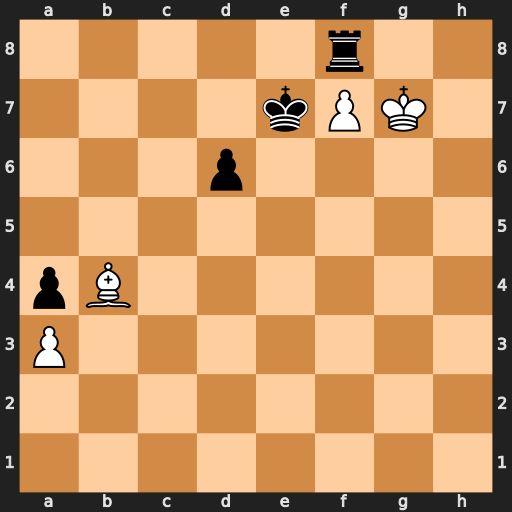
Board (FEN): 5r2/4kPK1/3p4/8/pB6/P7/8/8
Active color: w
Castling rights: -
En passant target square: -
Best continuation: Bxd6+ Kxd6 Kxf8